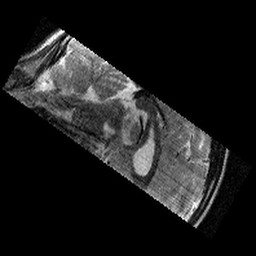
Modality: T2w
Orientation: sagittal
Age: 11
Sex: male
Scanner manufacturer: siemens
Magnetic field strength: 3 T
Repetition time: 9.23 s
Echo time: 0.067 s